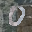
Label: 0